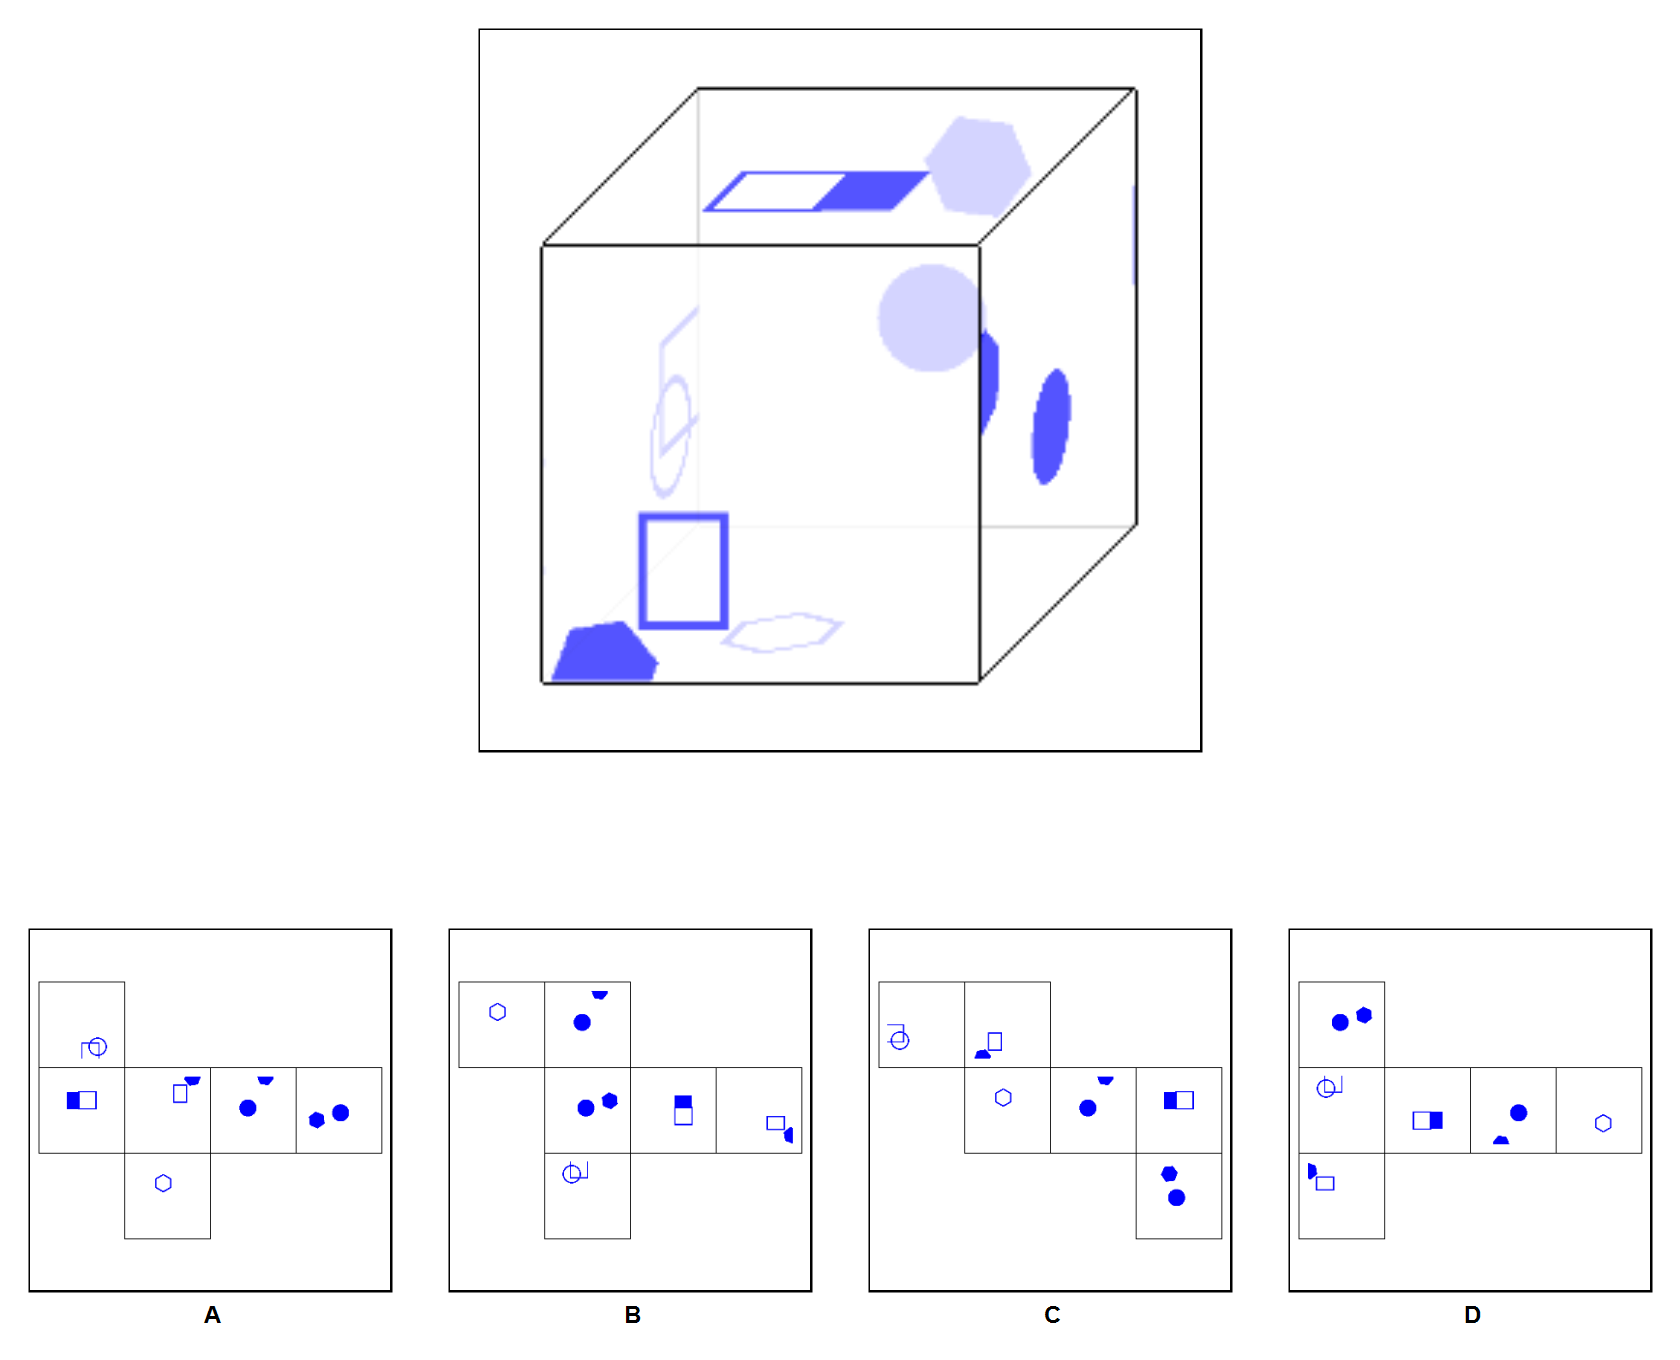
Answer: A